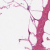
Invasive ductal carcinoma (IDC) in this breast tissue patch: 0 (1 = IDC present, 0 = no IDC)